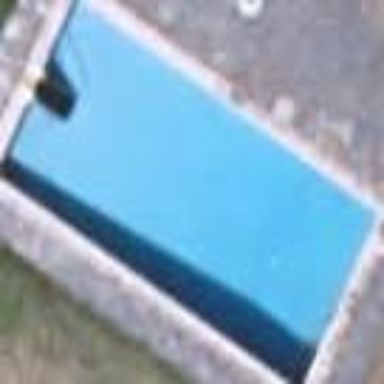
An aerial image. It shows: Swimming pool located in leisure land.